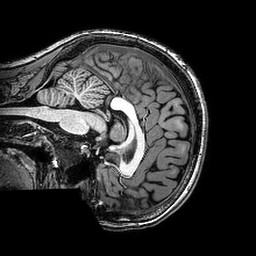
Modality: T1w
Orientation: sagittal
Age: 22
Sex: female
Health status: healthy
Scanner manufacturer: philips
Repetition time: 0.008168 s
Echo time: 0.00374 s